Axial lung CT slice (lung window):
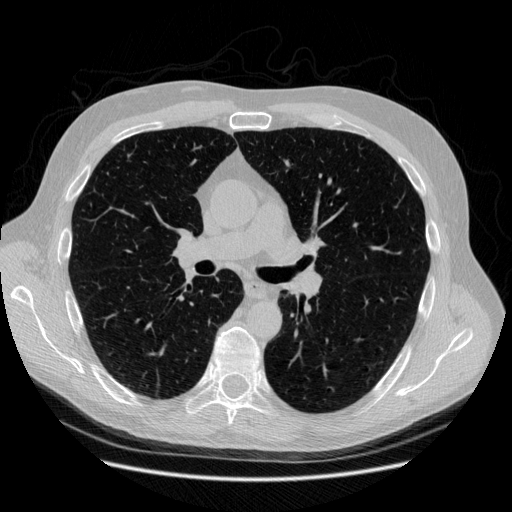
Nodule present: no